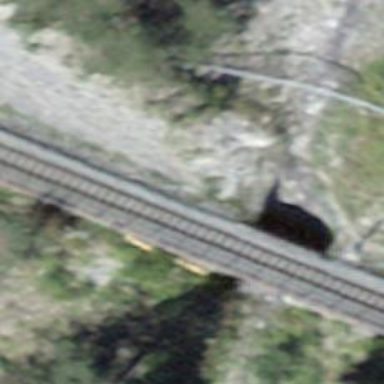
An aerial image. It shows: Narrow-gauge railway bridge with electrified contact line for single track.